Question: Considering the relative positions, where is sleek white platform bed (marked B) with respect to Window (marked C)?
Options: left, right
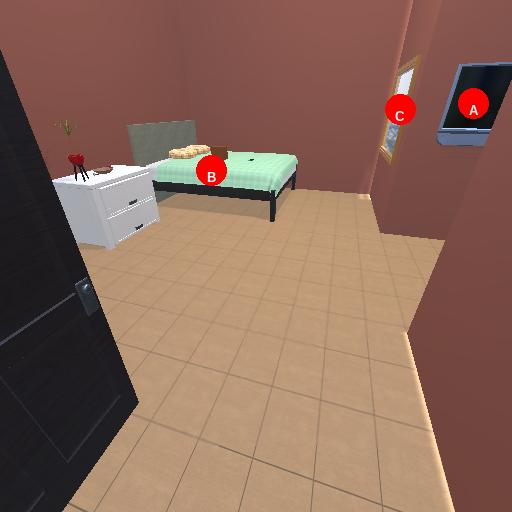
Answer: left